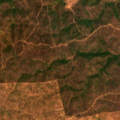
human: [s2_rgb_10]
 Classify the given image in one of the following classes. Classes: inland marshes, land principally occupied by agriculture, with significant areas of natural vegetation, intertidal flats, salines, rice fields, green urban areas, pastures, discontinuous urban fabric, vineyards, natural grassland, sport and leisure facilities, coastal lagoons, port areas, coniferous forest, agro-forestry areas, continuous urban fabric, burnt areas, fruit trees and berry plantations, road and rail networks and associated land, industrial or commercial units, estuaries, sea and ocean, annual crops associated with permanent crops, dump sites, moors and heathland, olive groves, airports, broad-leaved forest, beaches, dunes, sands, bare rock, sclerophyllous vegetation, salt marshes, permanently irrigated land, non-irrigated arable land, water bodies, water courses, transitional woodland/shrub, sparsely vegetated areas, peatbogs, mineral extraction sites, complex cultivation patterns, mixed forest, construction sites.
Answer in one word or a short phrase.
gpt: agro-forestry areas, broad-leaved forest, transitional woodland/shrub